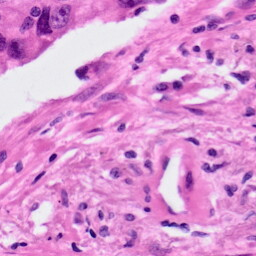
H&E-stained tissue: Lung